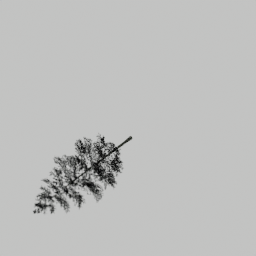
Label: nature